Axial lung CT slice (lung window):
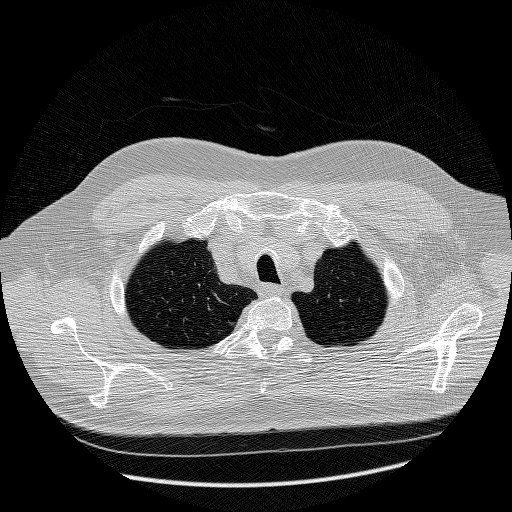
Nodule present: no